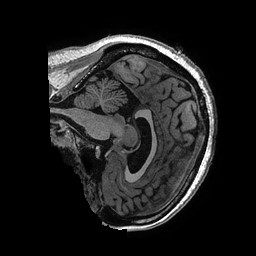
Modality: T1w
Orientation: sagittal
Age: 42
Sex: female
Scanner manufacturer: ge
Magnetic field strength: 3 T
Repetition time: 0.006952 s
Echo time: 0.00292 s